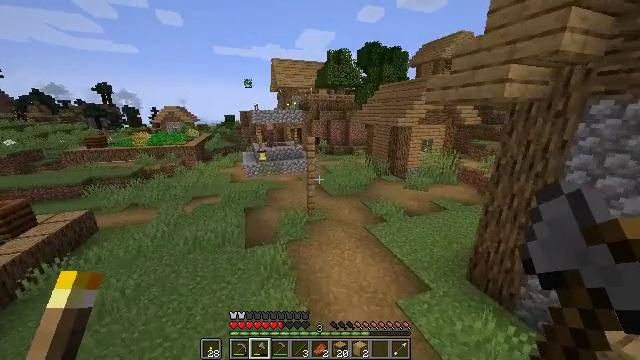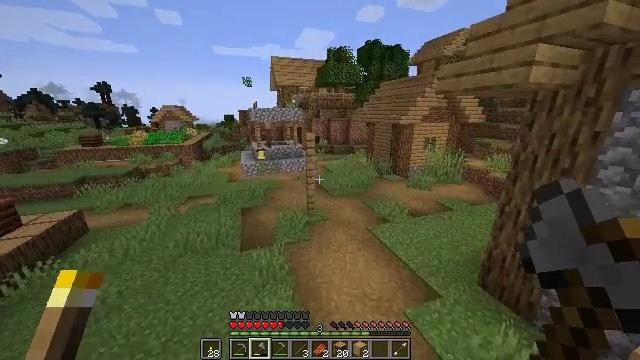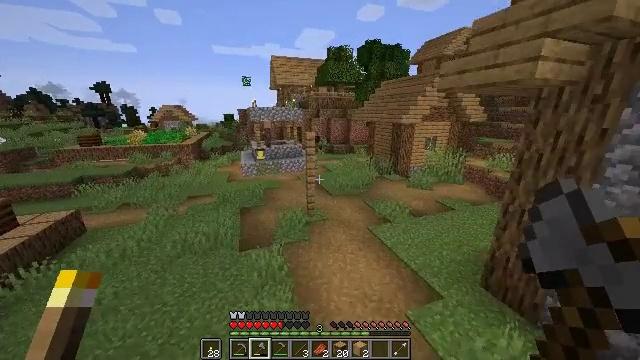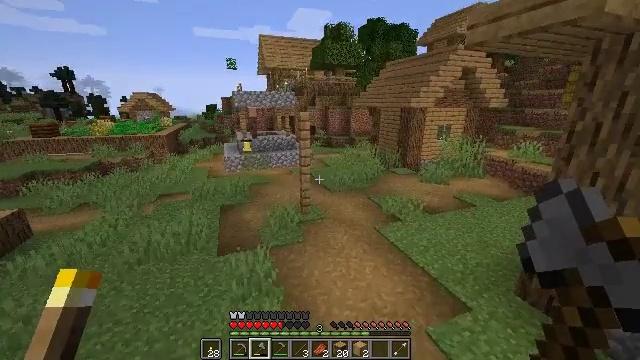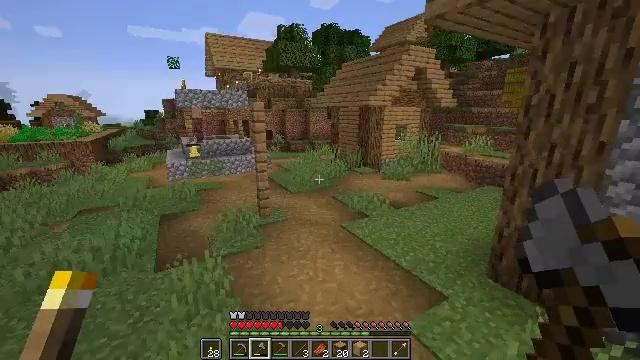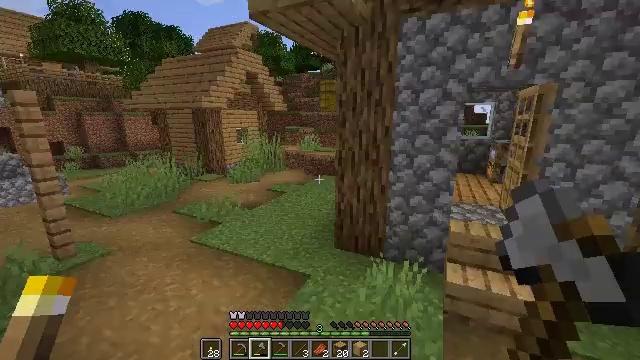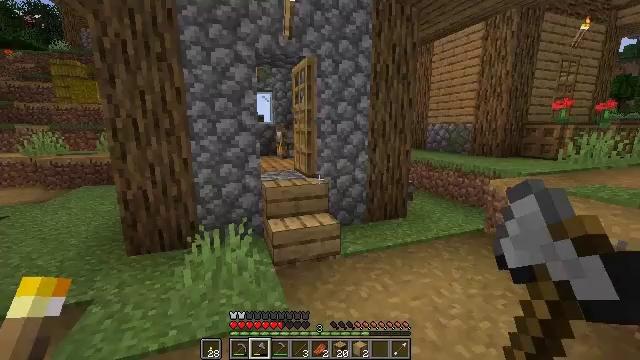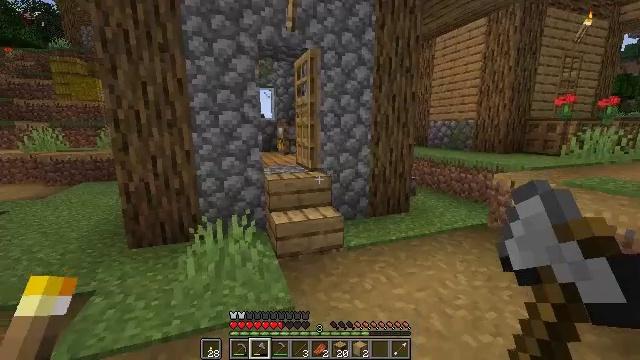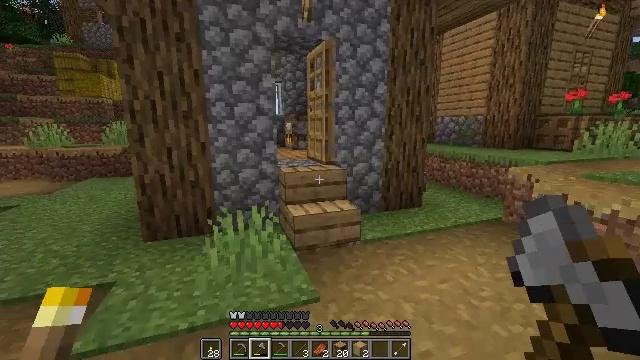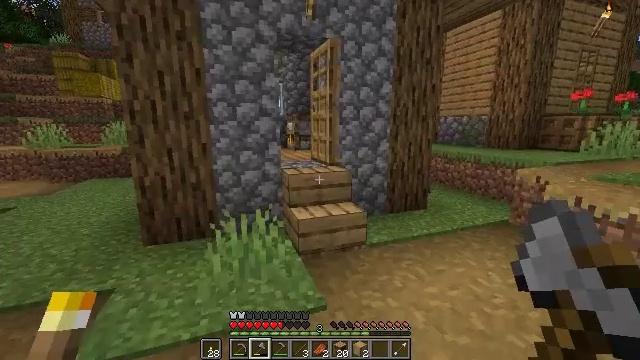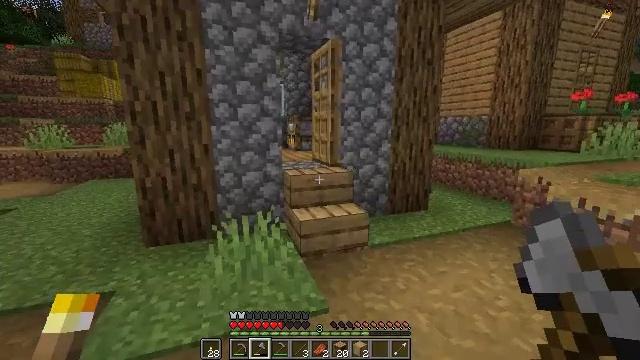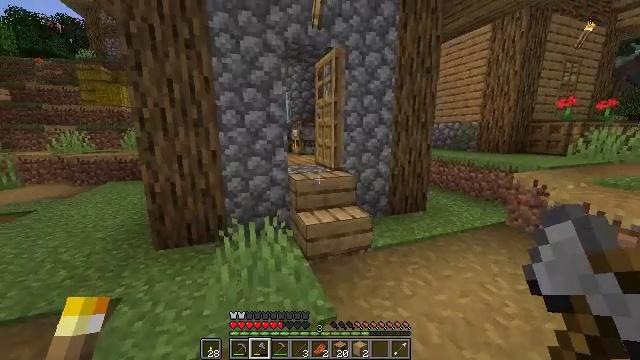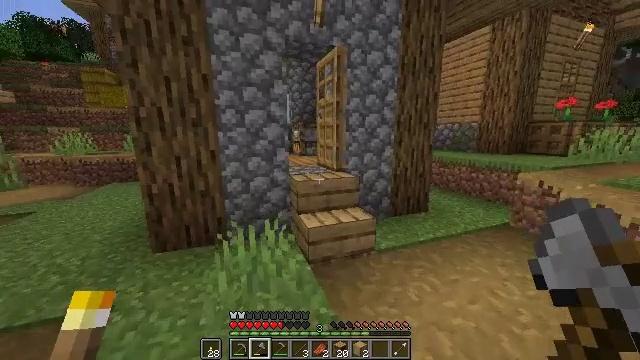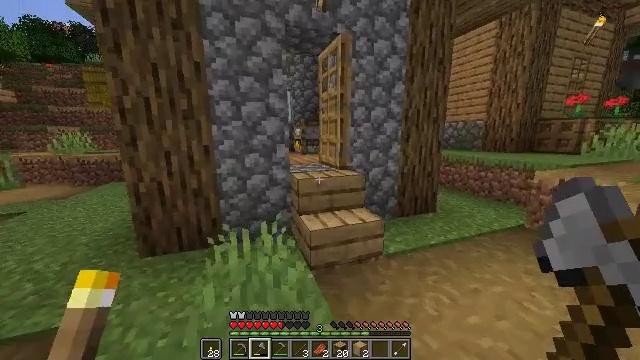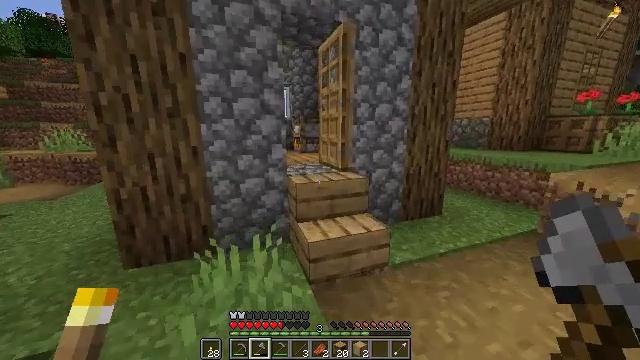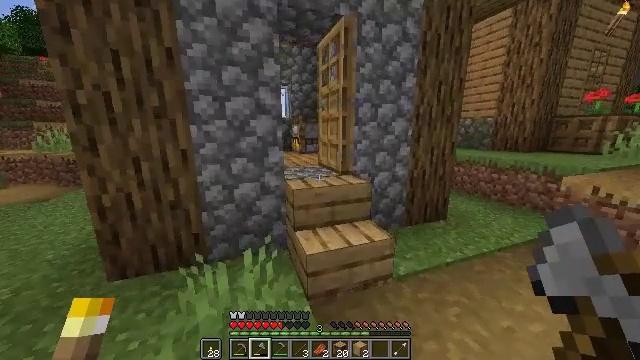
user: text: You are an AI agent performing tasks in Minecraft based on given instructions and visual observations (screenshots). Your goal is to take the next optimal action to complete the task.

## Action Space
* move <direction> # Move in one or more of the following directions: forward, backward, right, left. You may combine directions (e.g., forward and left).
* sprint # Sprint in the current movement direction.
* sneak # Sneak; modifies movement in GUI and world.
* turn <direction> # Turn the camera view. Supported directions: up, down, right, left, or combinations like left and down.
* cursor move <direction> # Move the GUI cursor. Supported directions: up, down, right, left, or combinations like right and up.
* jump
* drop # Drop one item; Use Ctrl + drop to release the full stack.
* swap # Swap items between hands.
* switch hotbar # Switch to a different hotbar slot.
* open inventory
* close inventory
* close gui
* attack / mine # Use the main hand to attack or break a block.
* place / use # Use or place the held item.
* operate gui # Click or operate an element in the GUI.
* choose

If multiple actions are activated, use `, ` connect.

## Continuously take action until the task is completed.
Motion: motion action
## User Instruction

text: craft item air
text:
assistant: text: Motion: no_op
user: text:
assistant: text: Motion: no_op
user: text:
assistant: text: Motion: no_op
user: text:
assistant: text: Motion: turn right and up
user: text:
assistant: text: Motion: turn right and up
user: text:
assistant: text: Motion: turn right and up
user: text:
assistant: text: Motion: no_op
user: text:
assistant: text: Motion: sprint
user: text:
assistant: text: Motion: move forward, sprint
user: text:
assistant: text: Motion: move forward, sprint
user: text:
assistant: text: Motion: move forward, sprint
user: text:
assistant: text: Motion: move forward, sprint
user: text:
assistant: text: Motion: move forward, sprint
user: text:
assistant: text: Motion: move forward, sprint
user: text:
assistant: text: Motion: move forward, sprint
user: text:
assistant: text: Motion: move forward, sprint
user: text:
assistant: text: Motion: move forward, sprint
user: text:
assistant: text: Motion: move forward, sprint
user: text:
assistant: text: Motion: move forward, sprint
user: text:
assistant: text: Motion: move forward, sprint
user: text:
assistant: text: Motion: move forward, turn left
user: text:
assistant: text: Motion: move forward, turn left
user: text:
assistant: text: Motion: move forward, turn left
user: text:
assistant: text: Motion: move forward, turn left
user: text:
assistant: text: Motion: move forward, turn left
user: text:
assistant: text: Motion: move forward, turn left
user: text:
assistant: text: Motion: move forward, turn left
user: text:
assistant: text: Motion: move forward, turn left
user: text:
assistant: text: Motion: move forward
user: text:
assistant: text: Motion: move forward and move left